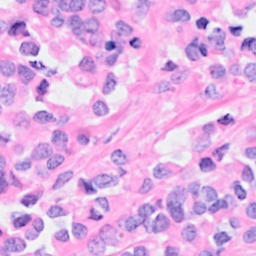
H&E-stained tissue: Breast